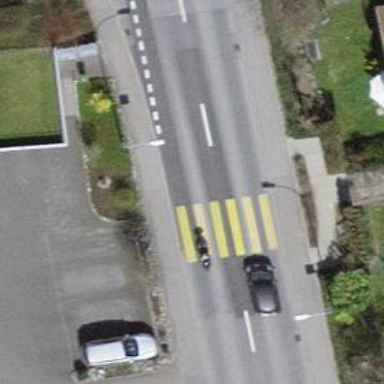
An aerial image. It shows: Kerb barrier.